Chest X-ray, AP view. Patient: 46 years old, sex M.
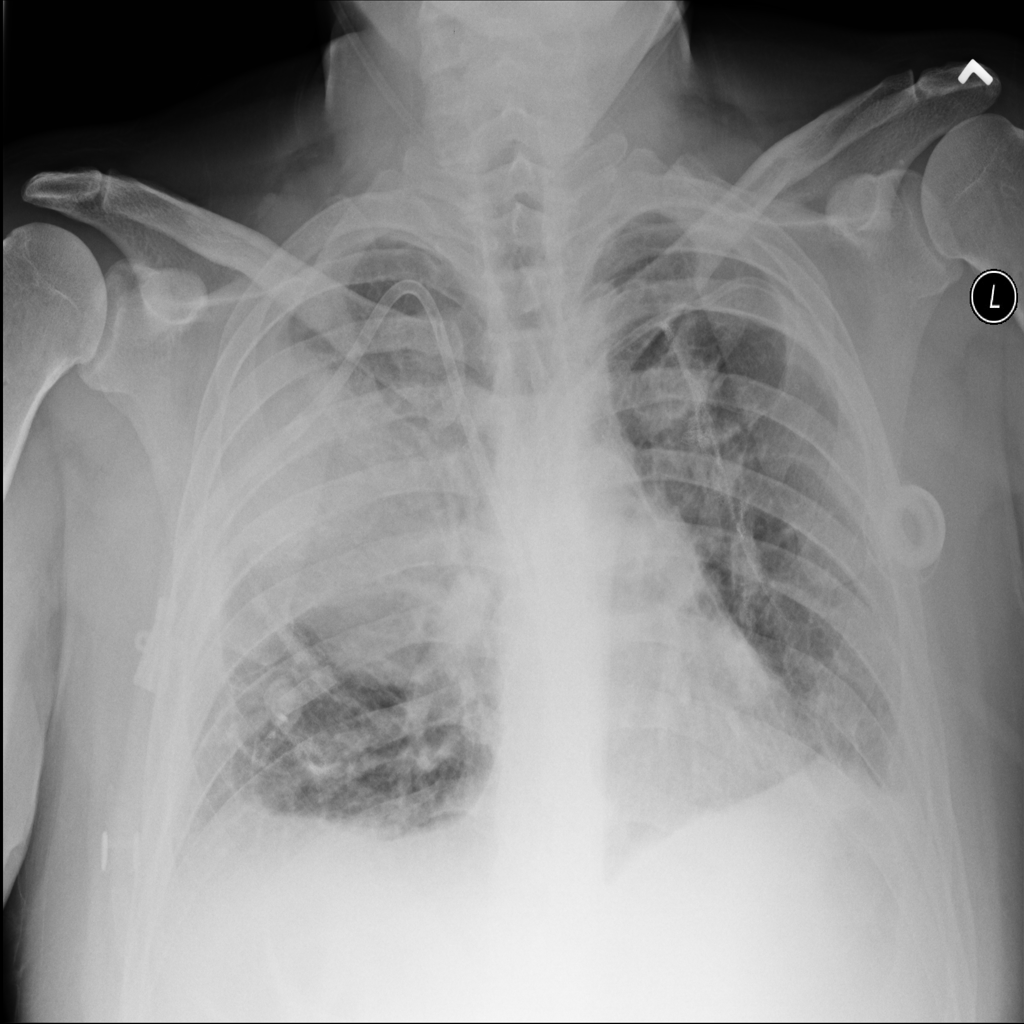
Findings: No Finding